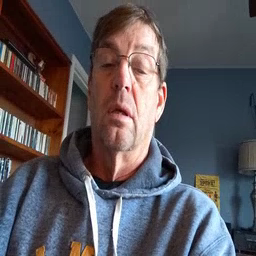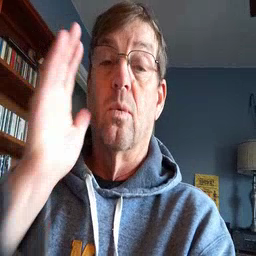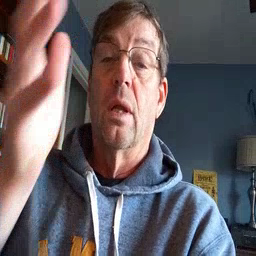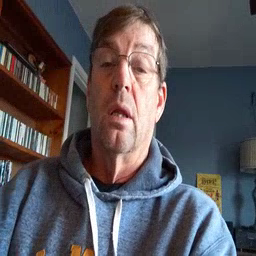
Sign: will